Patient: sex F, age 53
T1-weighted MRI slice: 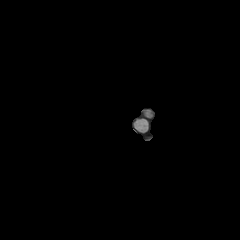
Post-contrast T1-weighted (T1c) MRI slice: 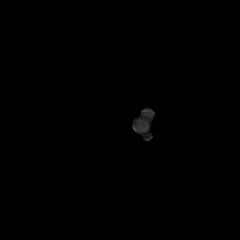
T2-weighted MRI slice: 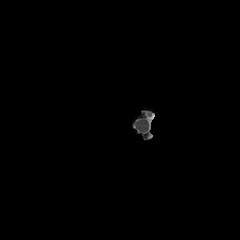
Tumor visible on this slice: no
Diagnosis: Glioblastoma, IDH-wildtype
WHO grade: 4